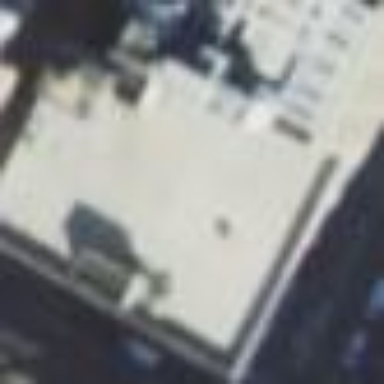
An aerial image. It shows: Flat-roofed building made of concrete.